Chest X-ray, AP view. Patient: 54 years old, sex F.
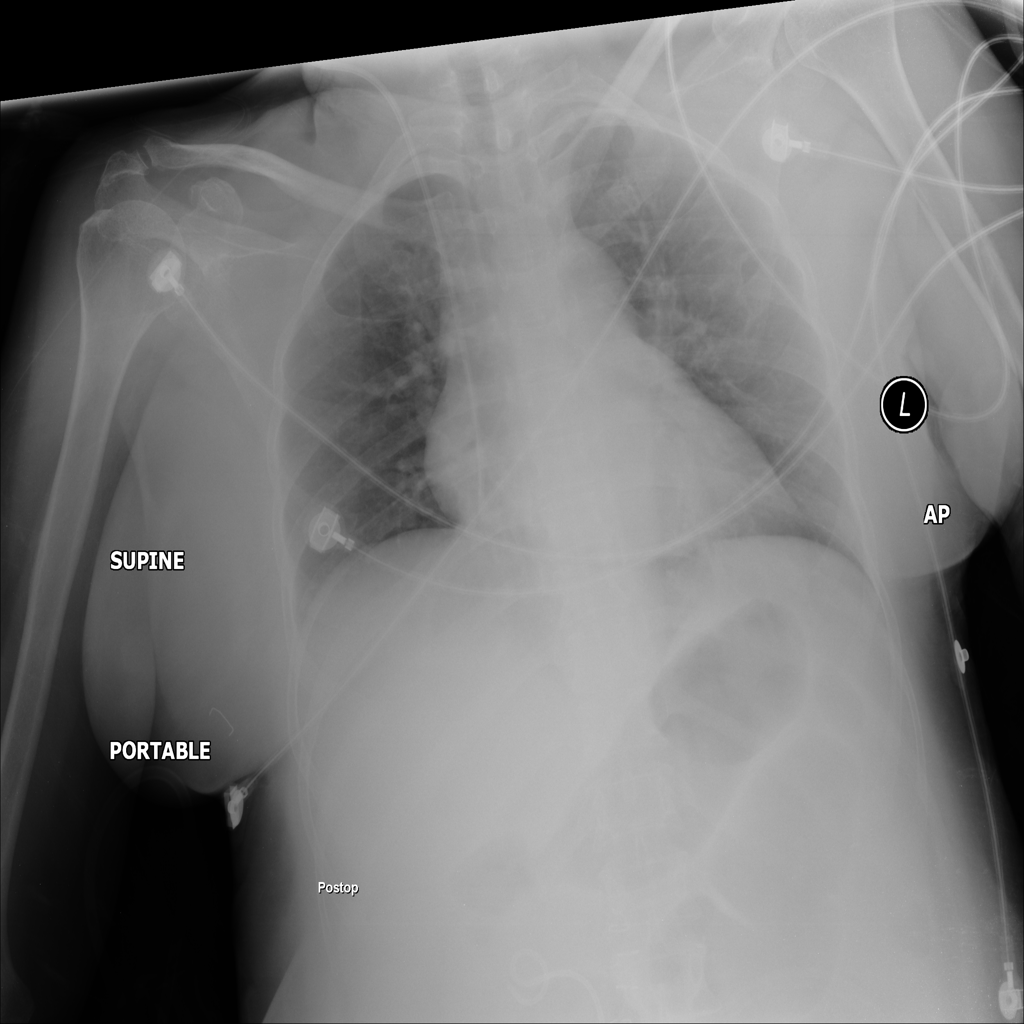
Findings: No Finding